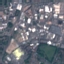
Land use / land cover: Industrial